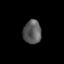
Tissue: lung
Cell type: Epithelial cells
Senescence score: 0.2183
Nuclear area (px): 417
Mean DAPI intensity: 90.398